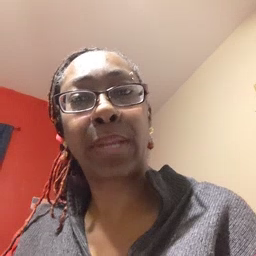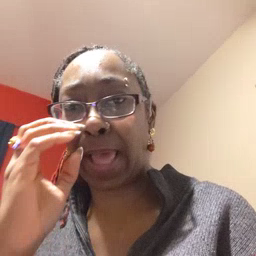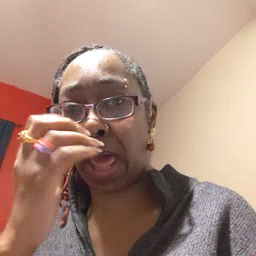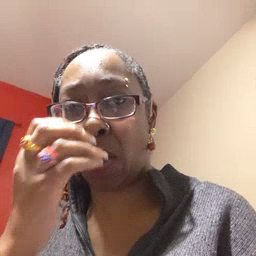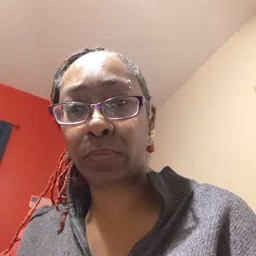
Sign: clown